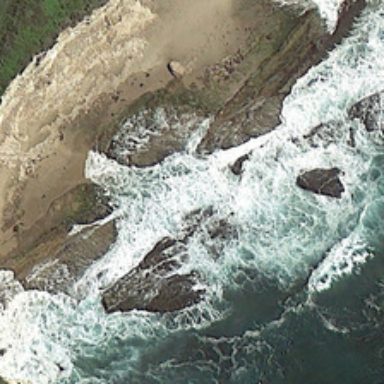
A piece of ocean is near a yellow beach and some meadows .